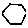
Label: hexagon